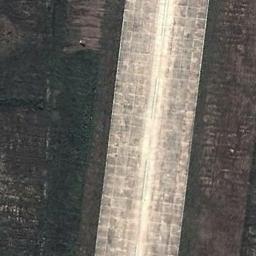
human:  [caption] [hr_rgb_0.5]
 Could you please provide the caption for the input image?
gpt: There is a green lawn next to the runway, And there are white dashes on the runway .

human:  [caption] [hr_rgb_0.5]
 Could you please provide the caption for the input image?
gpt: The runway is on the bare land next to the grass .

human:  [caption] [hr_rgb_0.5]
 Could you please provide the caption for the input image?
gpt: The runway goes through the lawn .

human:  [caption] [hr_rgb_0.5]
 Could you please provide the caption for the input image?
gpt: The runway is surrounded by grass .

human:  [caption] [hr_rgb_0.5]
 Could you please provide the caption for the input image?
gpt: There are green meadows beside the runway .